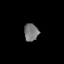
Tissue: lung
Cell type: T cells
Senescence score: 0.1937
Nuclear area (px): 240
Mean DAPI intensity: 122.317